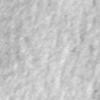
Label: no_change